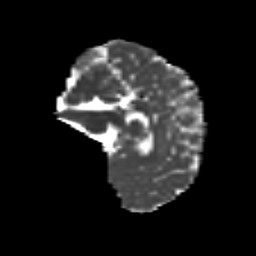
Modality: MD
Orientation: sagittal
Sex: female
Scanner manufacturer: siemens
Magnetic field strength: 3 T
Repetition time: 5 s
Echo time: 0.071 s